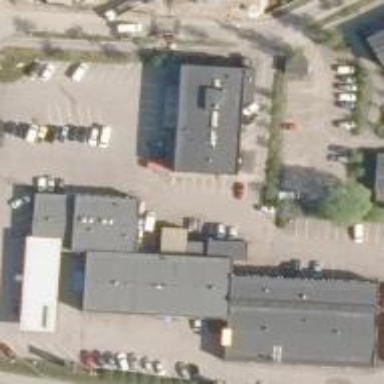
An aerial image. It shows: Fitness centre on leisure land.